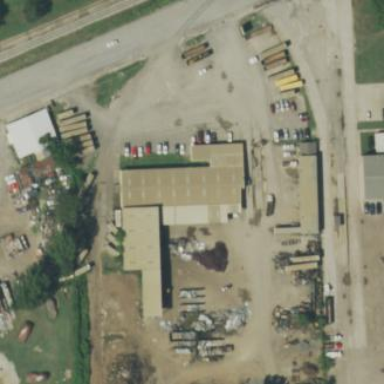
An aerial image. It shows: Recycling center building that collects scrap metal.